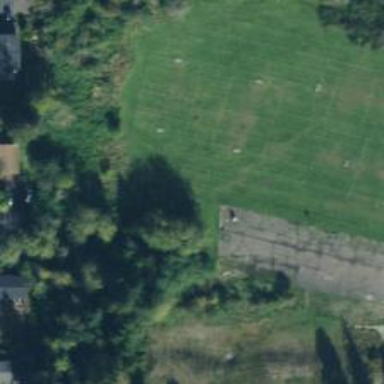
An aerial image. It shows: Basketball court on leisure land pitch.